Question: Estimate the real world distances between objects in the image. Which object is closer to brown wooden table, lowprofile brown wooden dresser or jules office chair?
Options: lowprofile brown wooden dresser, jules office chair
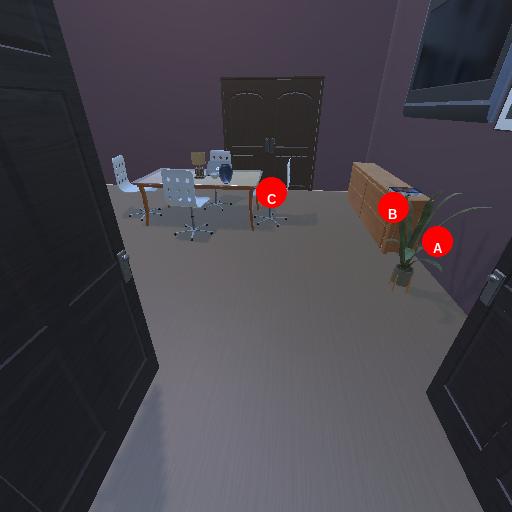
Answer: lowprofile brown wooden dresser